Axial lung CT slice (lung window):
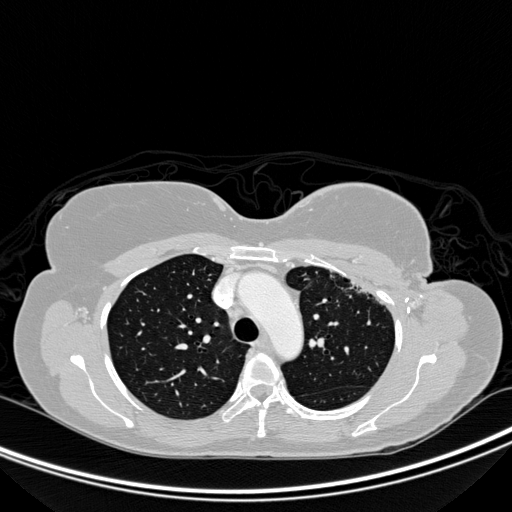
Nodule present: no